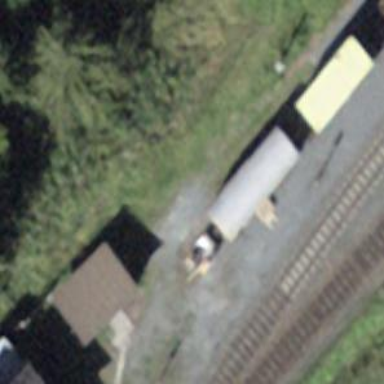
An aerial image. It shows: Railway buffer stop.